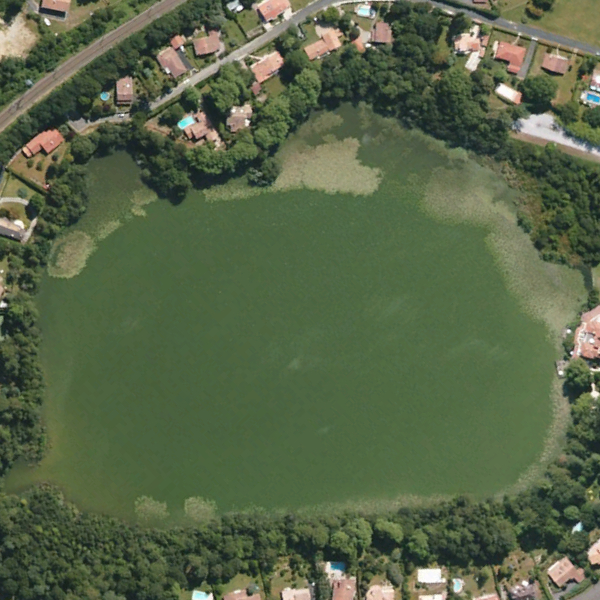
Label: Pond